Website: lowes
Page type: customer-info-address
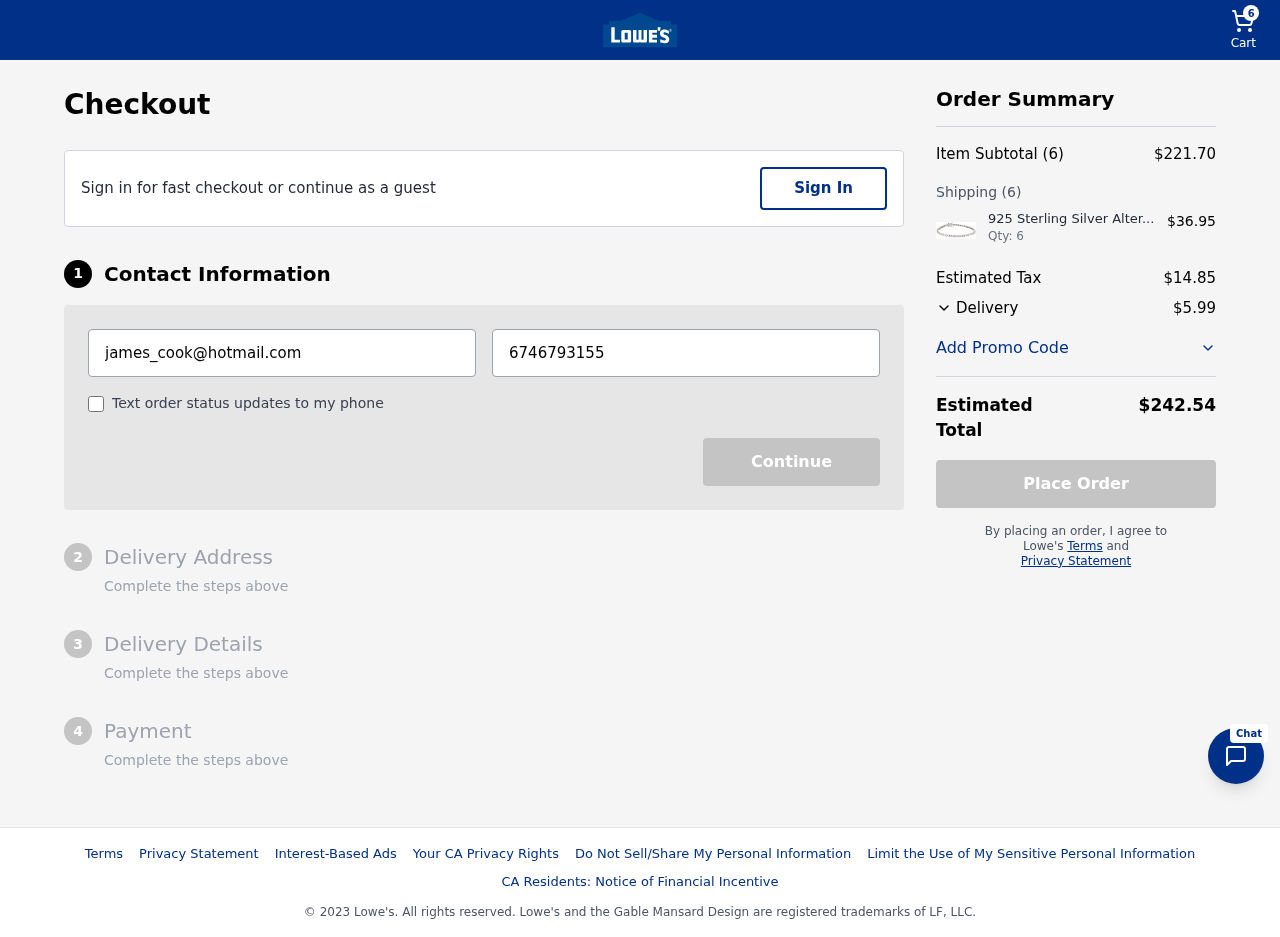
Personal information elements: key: PII_EMAIL
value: james_cook@hotmail.com
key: PII_PHONE
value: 6746793155
Product elements: key: PRODUCT1_NAME
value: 925 Sterling Silver Alternating AAA Cubic Zirconia Tennis Bracelet 19cm
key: PRODUCT1_PRICE
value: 36.95
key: PRODUCT1_QUANTITY
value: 6
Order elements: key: ORDER_NUM_ITEMS
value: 6
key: ORDER_SUBTOTAL
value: $221.70
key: ORDER_NUM_ITEMS2
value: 6
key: ORDER_TAX
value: $14.85
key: ORDER_SHIPPING_COST
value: $5.99
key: ORDER_TOTAL
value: $242.54